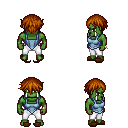
a pixel art fantasy rpg character, male body template, orc, green skin, blue vest, white pants, brunette short bangs hairstyle, bracelets, brown slippers, four views (front, back, left, right), 2x2 character sprite sheet, small pixel art, hard edges, no anti-aliasing